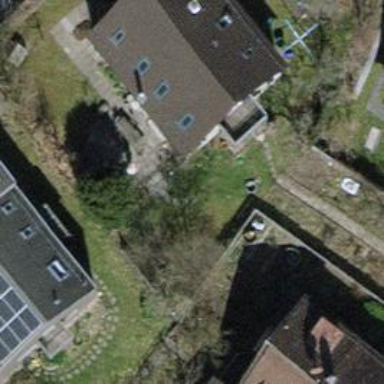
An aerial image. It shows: Detached building with tiled roof.